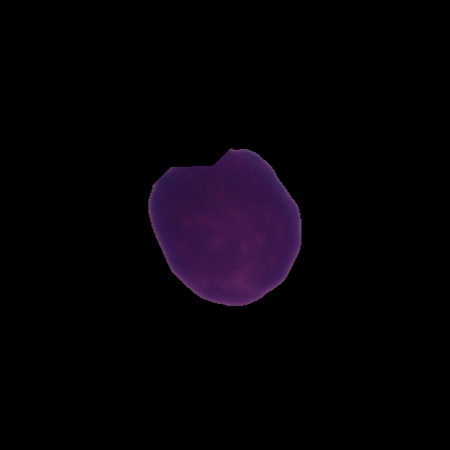
Label: healthy